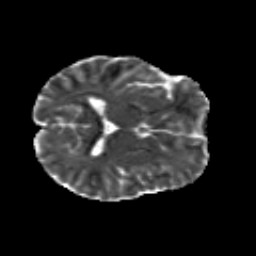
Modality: MD
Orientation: axial
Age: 29
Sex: male
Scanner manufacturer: siemens
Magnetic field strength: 3 T
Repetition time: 8.8 s
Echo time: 0.085 s